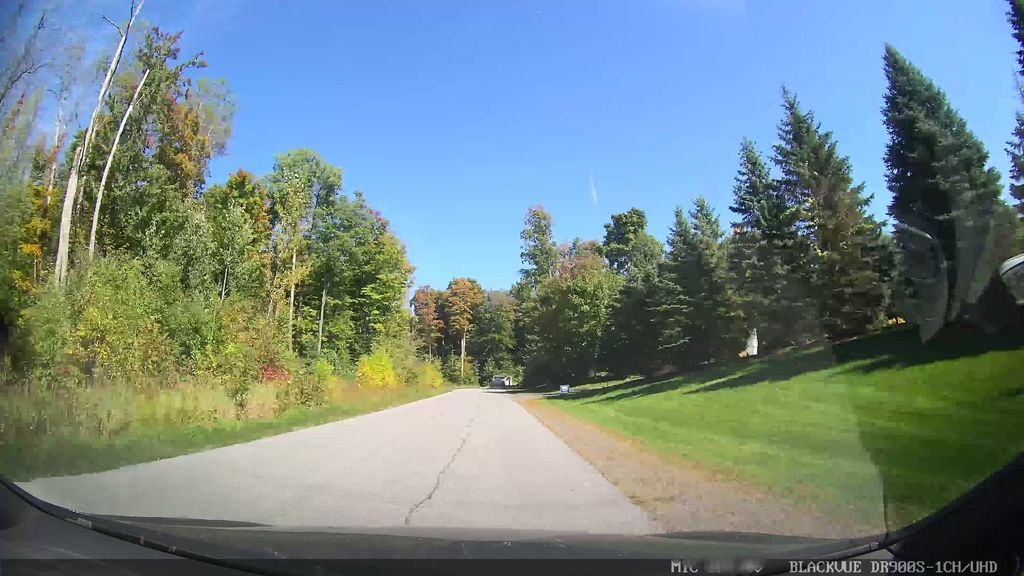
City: ottawa-gatineau